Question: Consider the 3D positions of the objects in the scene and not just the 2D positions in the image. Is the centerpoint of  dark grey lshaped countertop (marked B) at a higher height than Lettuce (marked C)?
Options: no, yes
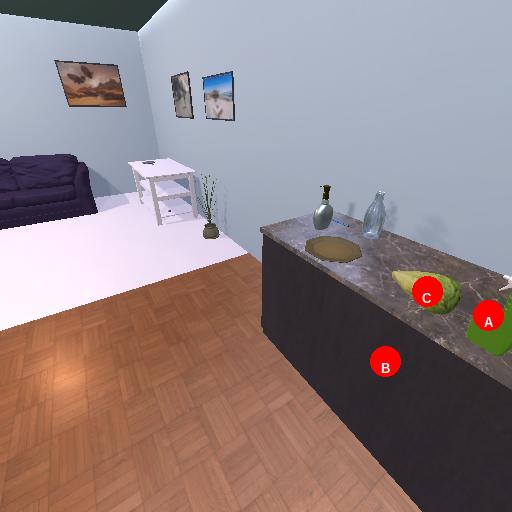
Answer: no